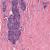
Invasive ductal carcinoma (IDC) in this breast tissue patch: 1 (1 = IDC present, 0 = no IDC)